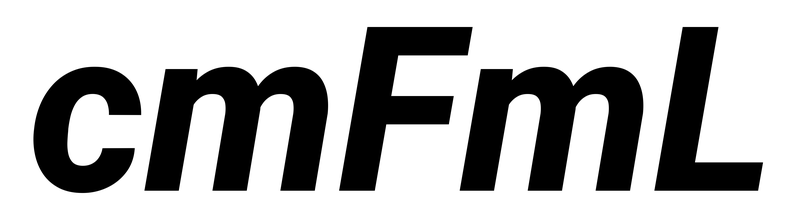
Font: Roboto-Italic_ExtraBold_Italic